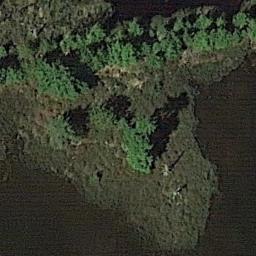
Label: wetland